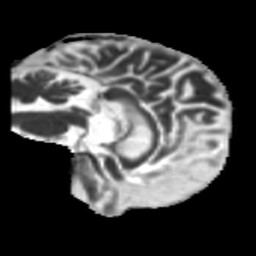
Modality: MD
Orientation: sagittal
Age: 58
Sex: male
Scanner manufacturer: siemens
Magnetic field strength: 3 T
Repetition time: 5.25 s
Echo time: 0.08 s